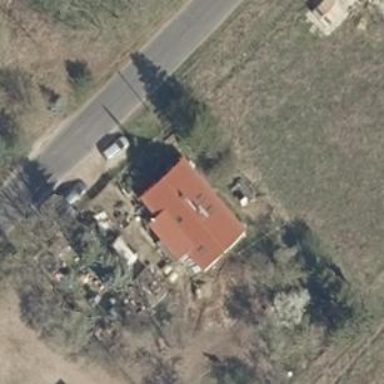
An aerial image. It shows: Detached building.